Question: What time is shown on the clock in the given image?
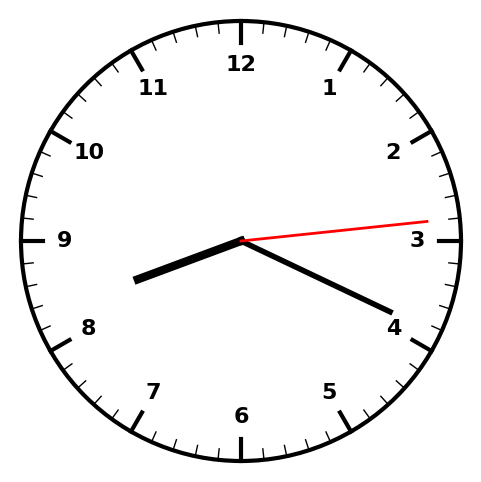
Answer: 08:19:14